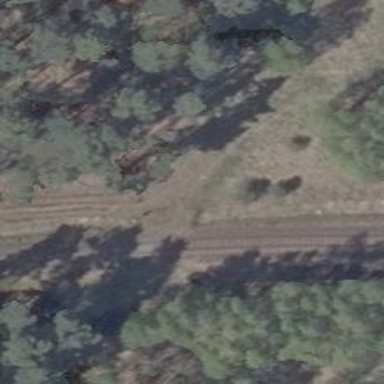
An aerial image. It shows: Railway level crossing.